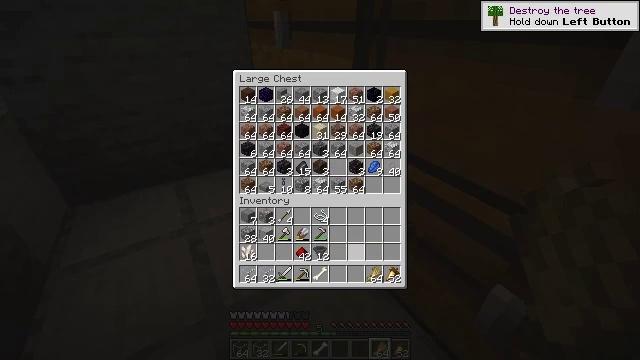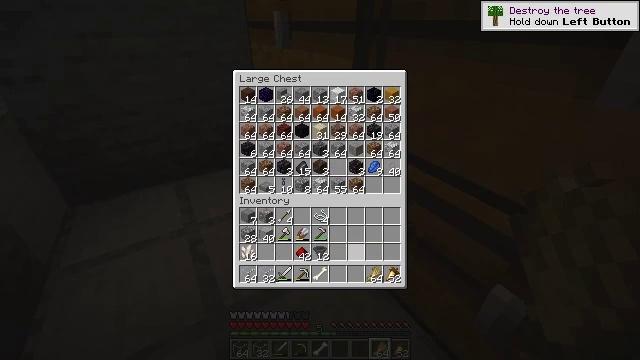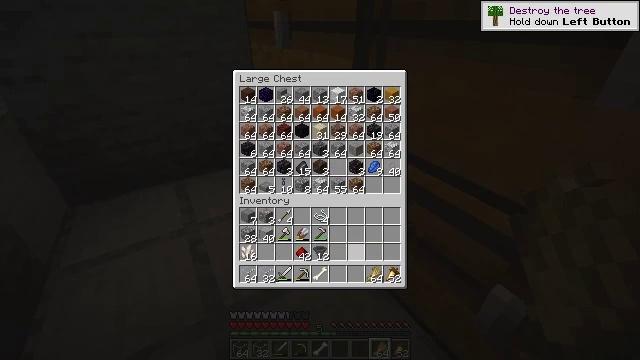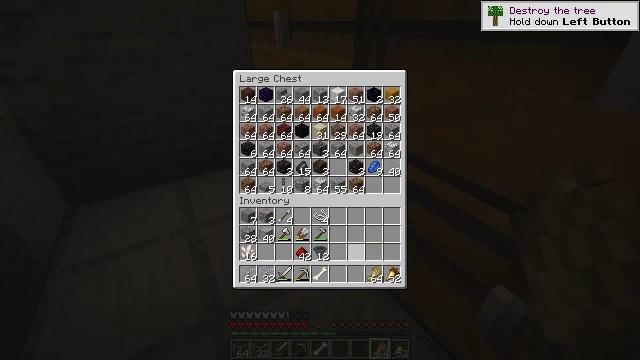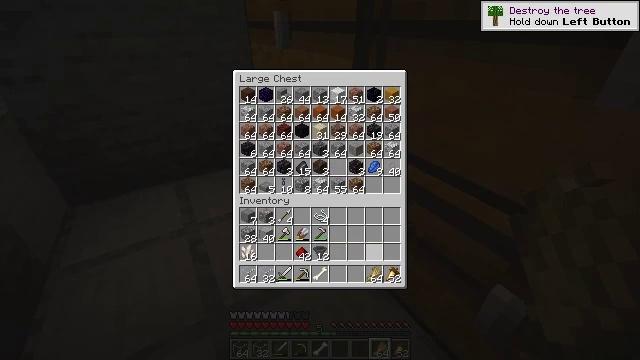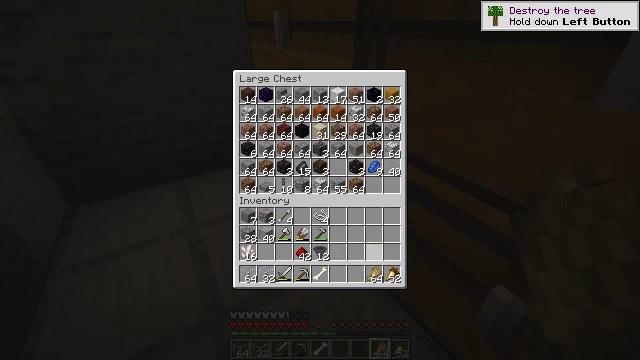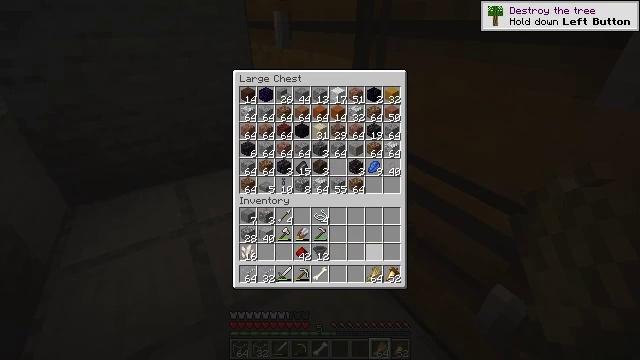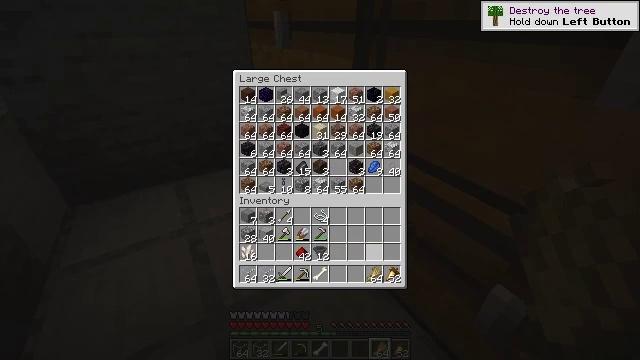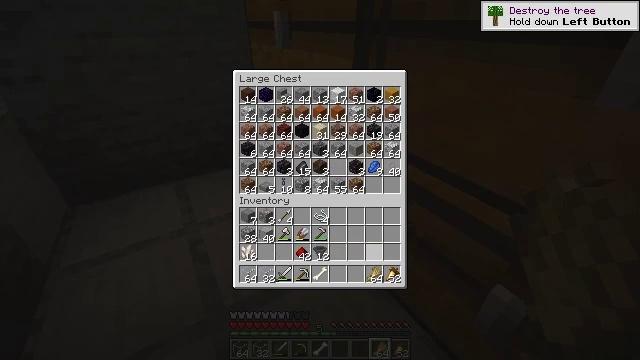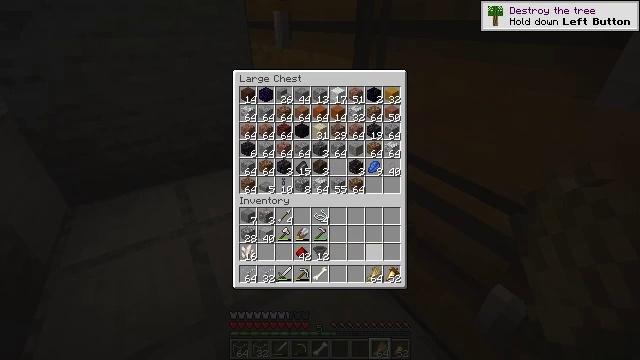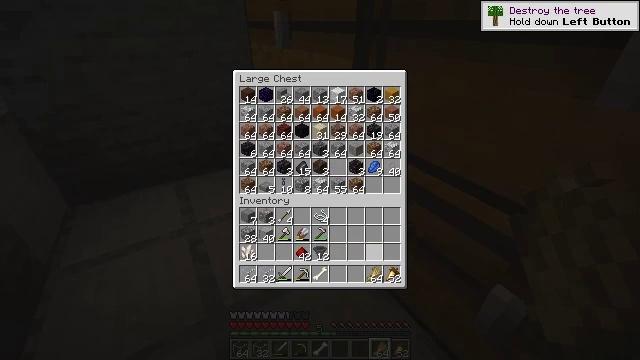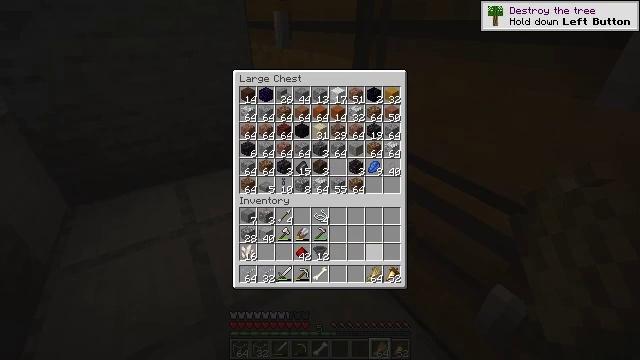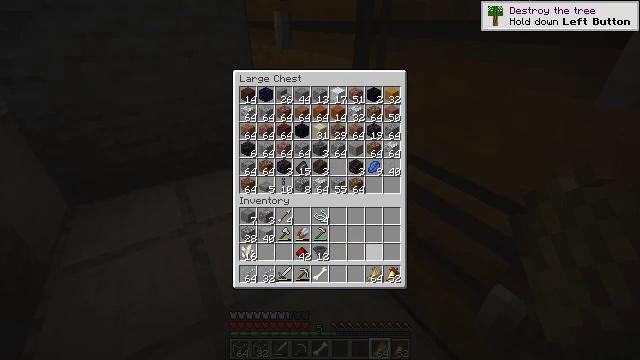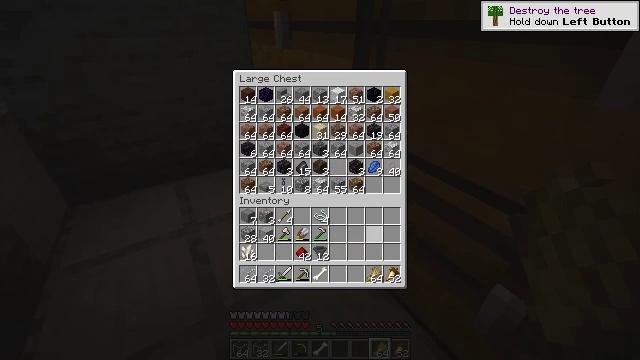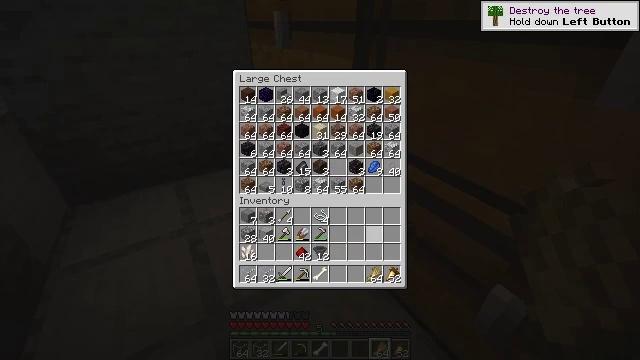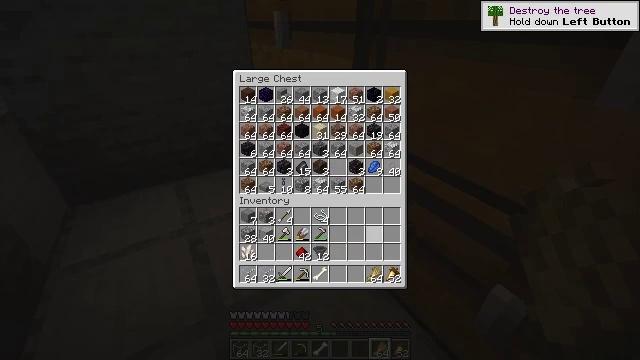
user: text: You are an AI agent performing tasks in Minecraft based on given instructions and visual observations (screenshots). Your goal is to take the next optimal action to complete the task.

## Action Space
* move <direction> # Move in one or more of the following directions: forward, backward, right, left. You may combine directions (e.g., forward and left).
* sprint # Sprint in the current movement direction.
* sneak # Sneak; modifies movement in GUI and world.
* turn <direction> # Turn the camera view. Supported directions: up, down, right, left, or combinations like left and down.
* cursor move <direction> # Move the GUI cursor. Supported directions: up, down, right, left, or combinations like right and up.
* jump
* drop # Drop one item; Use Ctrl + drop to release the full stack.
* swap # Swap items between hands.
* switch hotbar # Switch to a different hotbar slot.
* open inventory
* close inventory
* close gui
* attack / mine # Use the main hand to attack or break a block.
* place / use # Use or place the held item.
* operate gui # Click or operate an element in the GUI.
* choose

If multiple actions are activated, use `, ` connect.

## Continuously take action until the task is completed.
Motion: motion action
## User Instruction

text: Gather spruce fence pieces.
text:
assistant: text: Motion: sneak
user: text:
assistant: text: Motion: sneak
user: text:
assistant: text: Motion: sneak
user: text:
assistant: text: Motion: sneak, turn right
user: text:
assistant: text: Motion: sneak
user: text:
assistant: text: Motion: sneak
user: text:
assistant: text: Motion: sneak
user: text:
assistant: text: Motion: sneak
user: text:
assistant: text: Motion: sneak
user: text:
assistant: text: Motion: no_op
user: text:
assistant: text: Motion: no_op
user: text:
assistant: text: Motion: no_op
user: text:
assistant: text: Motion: no_op
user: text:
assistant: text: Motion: no_op
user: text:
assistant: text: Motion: no_op
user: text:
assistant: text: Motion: no_op
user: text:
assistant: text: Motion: no_op
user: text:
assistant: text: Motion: no_op
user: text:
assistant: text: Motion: no_op
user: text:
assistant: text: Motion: turn left and down
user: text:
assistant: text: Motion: turn left
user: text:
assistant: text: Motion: turn left and up
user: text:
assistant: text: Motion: turn left and up
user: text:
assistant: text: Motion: turn left and up
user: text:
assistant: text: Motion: turn left
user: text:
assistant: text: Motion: turn up
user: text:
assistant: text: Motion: turn left and up
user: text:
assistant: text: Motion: turn left and up
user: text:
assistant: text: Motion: move forward, turn up
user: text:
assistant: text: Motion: move forward